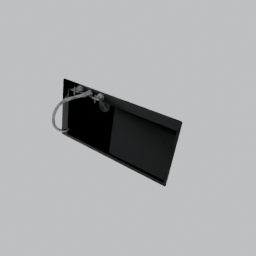
Label: appliances